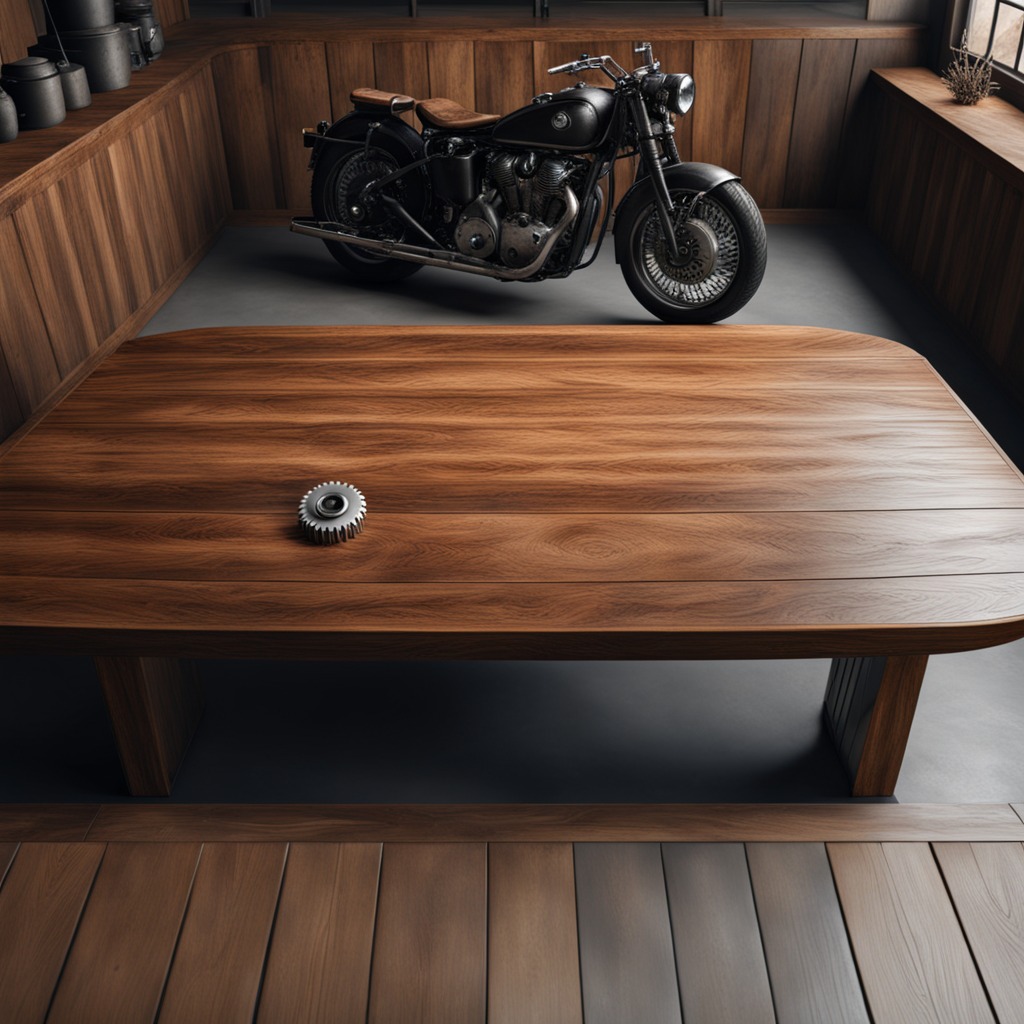
A steel gear with teeth is lying on the oil-spilled wooden table in a vintage motorcycle garage.